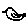
Label: bird